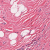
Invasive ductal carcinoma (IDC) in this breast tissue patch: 0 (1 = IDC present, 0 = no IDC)